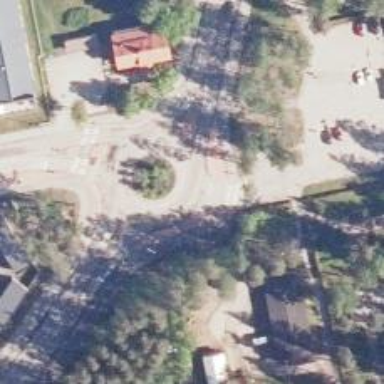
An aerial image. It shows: Secondary road with asphalt surface leading to roundabout.